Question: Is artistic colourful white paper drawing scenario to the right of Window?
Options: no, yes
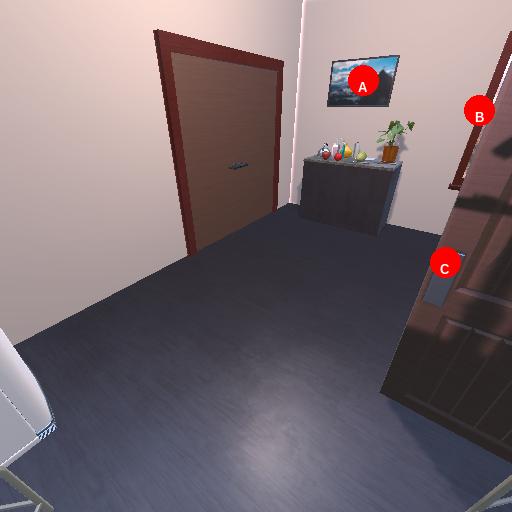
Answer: no